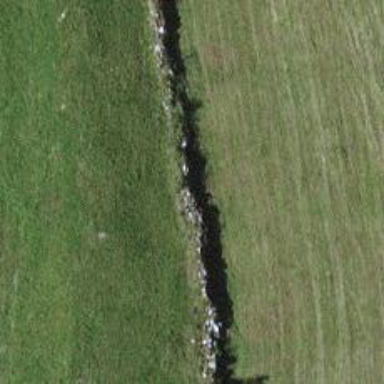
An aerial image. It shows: Wall made of dry stone.